Question: I have only one form in my application, where I insert a frame accordingly the user action.
This form is inserted in a TScrollBox, since it sometimes has a width bigger than the screen/window.
I have one or more TListViews on the frame, and many TEdits.
When running the application and opening any frame, one or more TListView are not filled in. By debug I see the data is pulled from the SQL. TEdits are filled in. Moving the SQL cursors gets all TEdits updated accordingly.
The closing this frame and opening again (or any other) then it start showing the data on the TListView.
I have not found any correlation that make sense. Apparently there is some kind of initialization missing. Not all TListView are empty, in some frames I have 4 or 5 of them and it show 2 with data, the others are empty.
EDIT: I have changed the title of this question, since I have noted that the problem seems not be related to the LiveBindings primarly, but seems to be related to some kind of initialization of the TListView on other lists.
I made a new test and see that TTreeView is also having the same problem, showing totally out of order the data, only at first time. If I previouslly opens something else it works fine, if I close and open the frame with the TTreeview the second time is ok.
In this image I show the TreeView messed:

It should not have all that spaces and some of the nodes are overlapped.
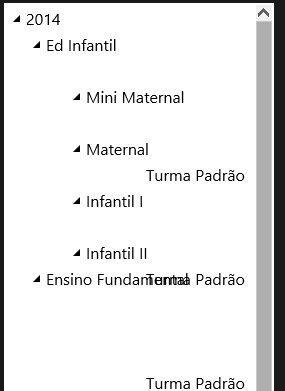
Answer: My application has only one form, and everything are frames that are created as parent of a TScrollBox.
With Delphi XE5 the issues of TScrollBox were many, I had to upgrade to XE6.
Many things start working with XE6, however there is still a little problem with TScrollBox:
There is a need to call ApplyStyleLookup, after the frame is inserted and parented to the scroll, to make the initialization. That makes the TListView and TTreeView works fine since the very first time.
'''
constructor TFrameBase.Create(AOwner: TComponent);
begin
inherited;
Align := TAlignLayout.Left;
Parent := AOwner as TFmxObject;
if (AOwner is TScrollBox) then
(AOwner as TScrollBox).ApplyStyleLookup;
end;
'''
This is my frame constructor. This fixed all the problems.